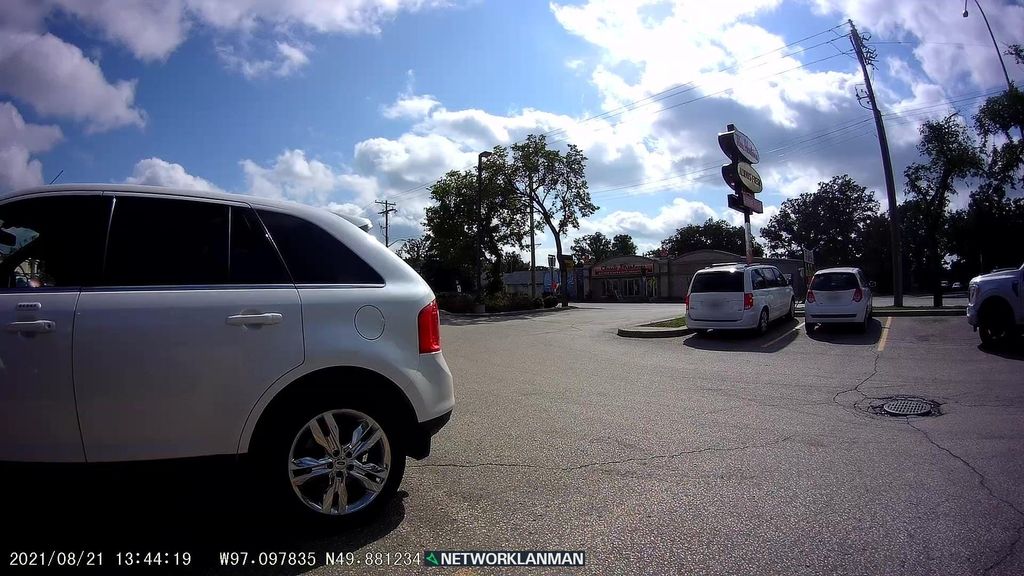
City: winnipeg